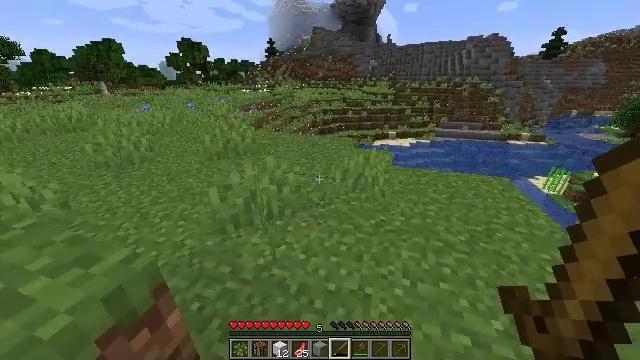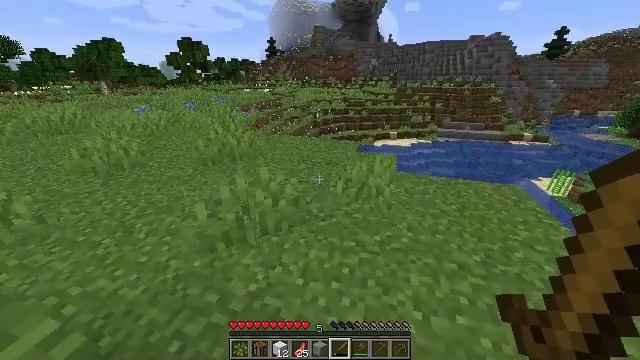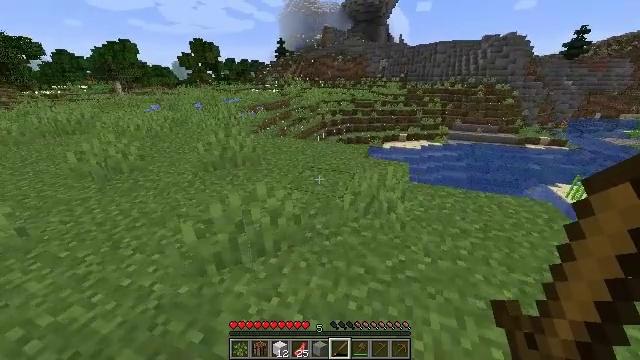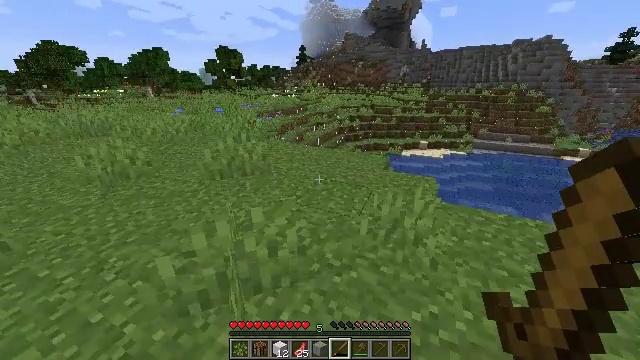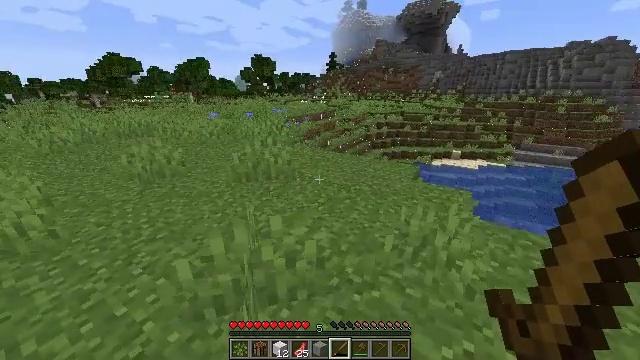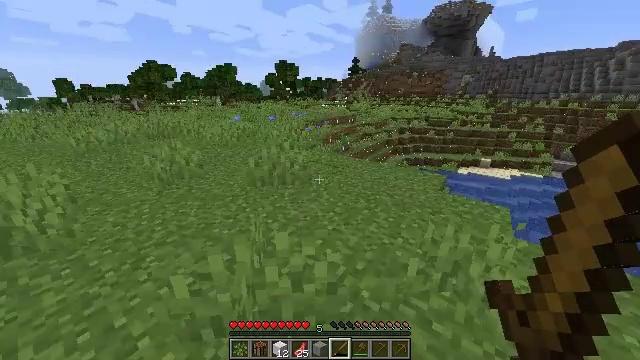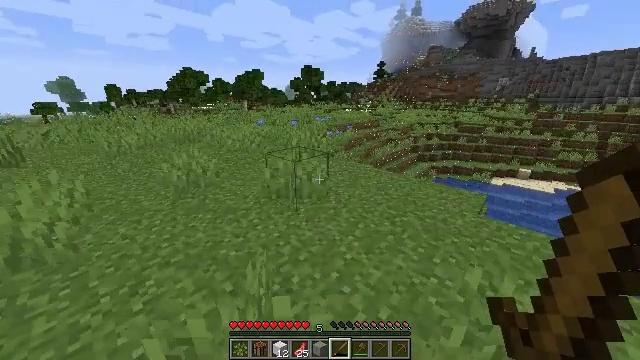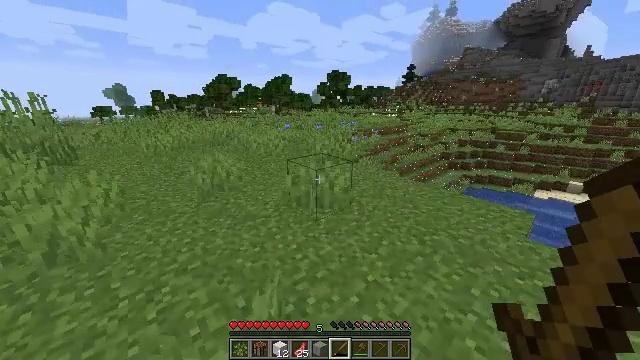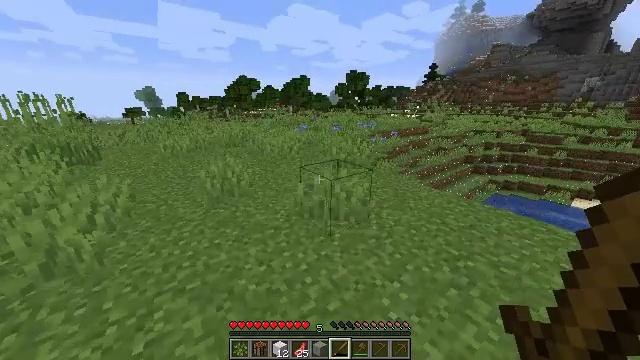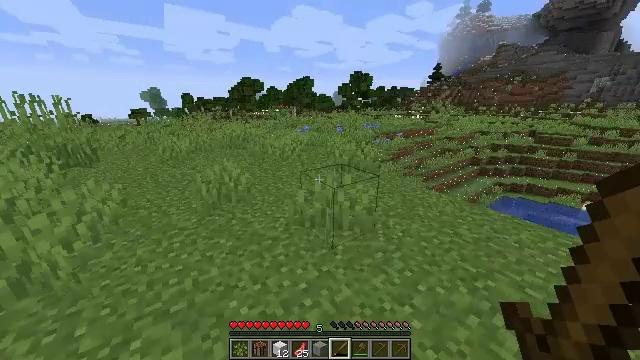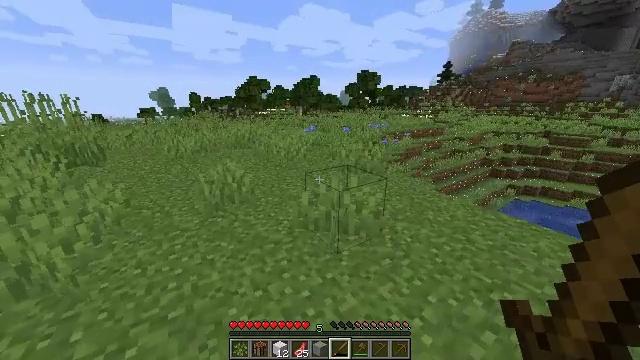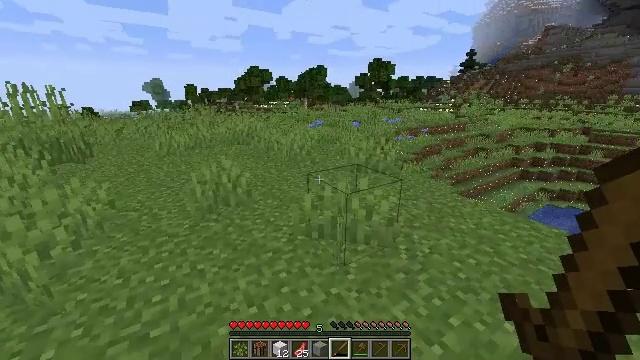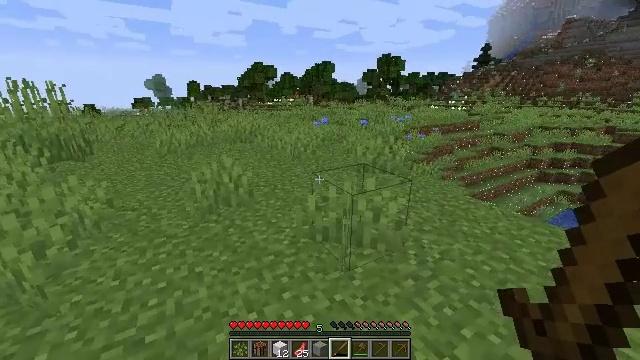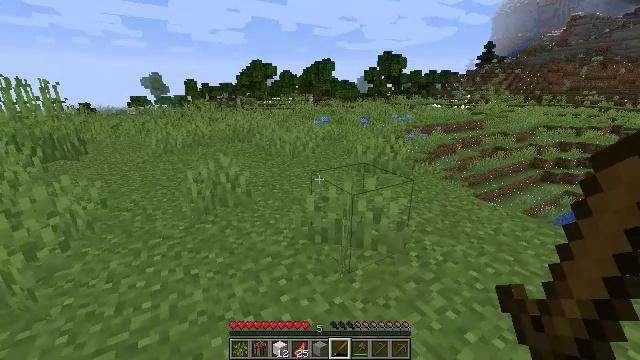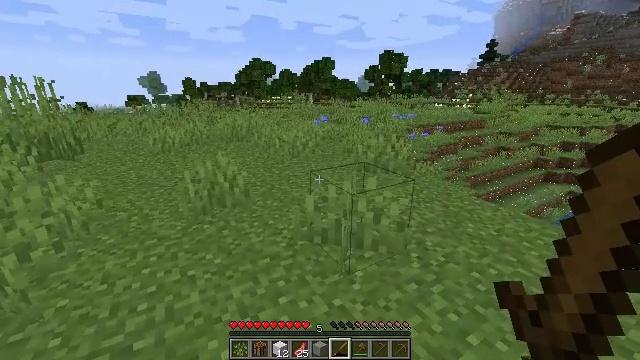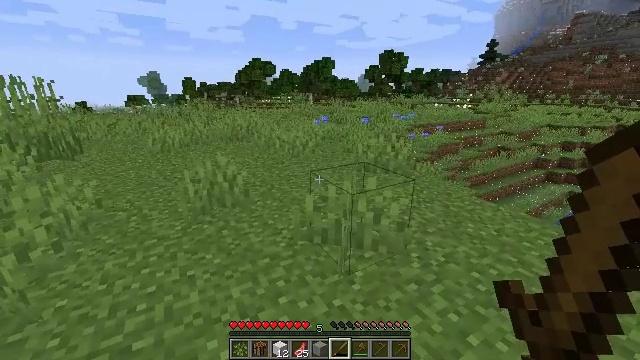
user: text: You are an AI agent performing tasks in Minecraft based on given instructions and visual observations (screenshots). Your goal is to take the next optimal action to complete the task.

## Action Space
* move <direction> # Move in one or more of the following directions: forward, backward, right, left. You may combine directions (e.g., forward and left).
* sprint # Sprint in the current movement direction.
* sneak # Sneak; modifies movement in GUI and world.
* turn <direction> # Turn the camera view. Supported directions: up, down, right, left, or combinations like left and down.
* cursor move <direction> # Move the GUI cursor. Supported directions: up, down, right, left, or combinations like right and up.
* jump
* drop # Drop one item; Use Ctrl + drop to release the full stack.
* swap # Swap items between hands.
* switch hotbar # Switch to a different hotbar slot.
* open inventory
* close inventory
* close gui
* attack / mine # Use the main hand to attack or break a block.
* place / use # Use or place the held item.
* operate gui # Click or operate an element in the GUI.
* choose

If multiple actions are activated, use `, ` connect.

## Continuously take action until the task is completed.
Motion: motion action
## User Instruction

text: Harvest sugar cane from the plant.
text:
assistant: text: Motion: move forward
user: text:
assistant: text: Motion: move forward, turn left
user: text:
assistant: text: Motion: move forward, turn left and up
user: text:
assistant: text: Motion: move forward, turn left and up
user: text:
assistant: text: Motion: move forward, turn left and up
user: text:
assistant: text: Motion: move forward, turn left and up
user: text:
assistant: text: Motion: move forward, turn left and up
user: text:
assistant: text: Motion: move forward, turn left
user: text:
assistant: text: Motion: no_op
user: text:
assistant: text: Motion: turn left
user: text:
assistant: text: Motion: turn left
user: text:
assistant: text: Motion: turn left
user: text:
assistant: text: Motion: no_op
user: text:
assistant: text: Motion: no_op
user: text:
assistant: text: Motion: no_op
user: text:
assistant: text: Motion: no_op
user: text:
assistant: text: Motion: no_op
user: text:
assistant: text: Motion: no_op
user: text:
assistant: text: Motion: no_op
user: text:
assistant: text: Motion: no_op
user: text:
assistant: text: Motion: no_op
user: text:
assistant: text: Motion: no_op
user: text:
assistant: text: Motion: no_op
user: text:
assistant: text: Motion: no_op
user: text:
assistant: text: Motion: no_op
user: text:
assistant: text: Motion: no_op
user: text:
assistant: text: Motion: no_op
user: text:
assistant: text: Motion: no_op
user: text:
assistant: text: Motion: no_op
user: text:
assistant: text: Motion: no_op